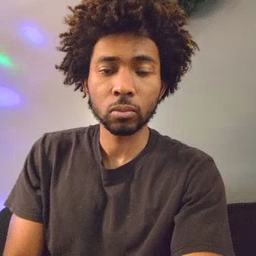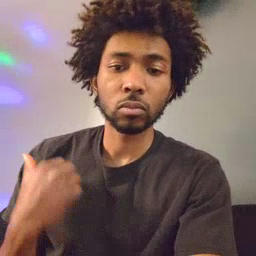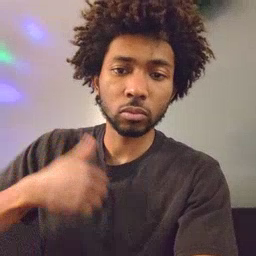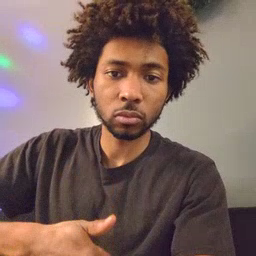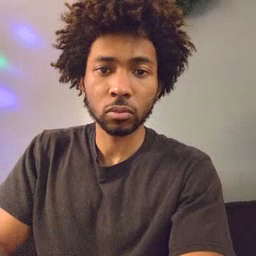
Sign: jacket